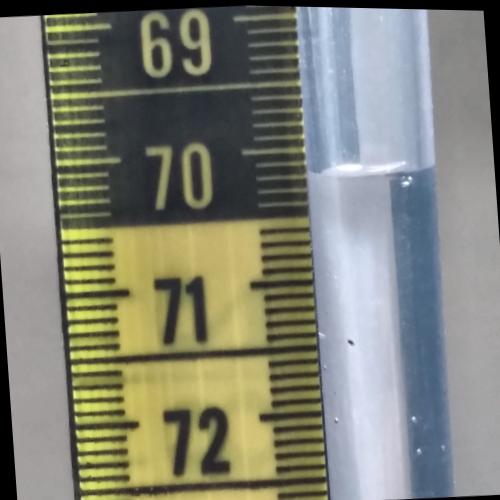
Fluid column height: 70.2 cm